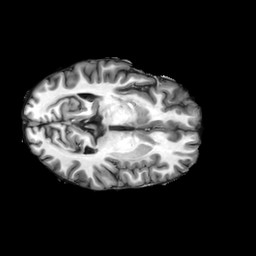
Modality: T1w
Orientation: axial
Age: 43
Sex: male
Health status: ill